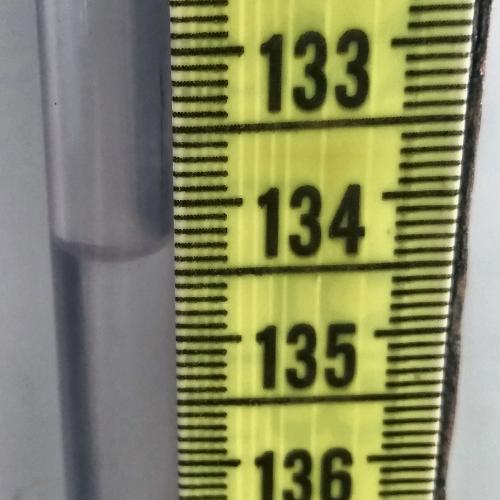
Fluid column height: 134.3 cm